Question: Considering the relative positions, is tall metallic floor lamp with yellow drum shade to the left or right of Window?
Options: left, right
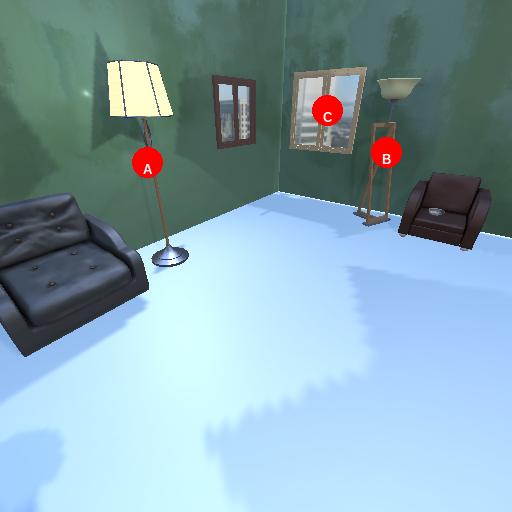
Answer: left